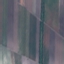
Label: AnnualCrop